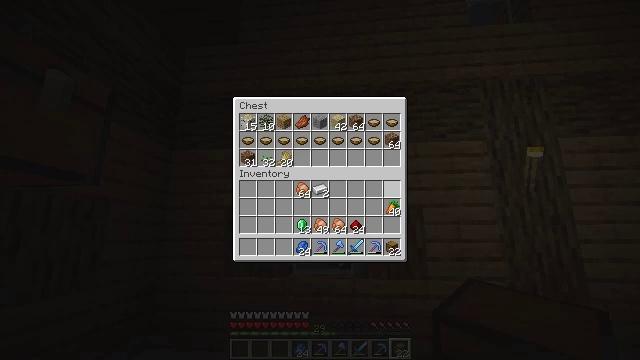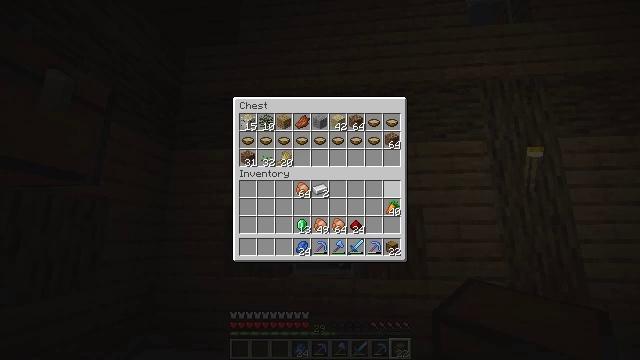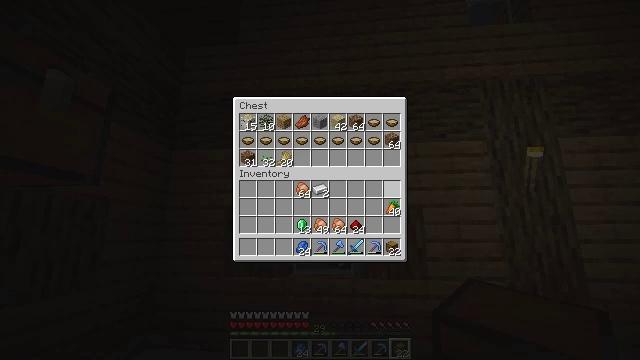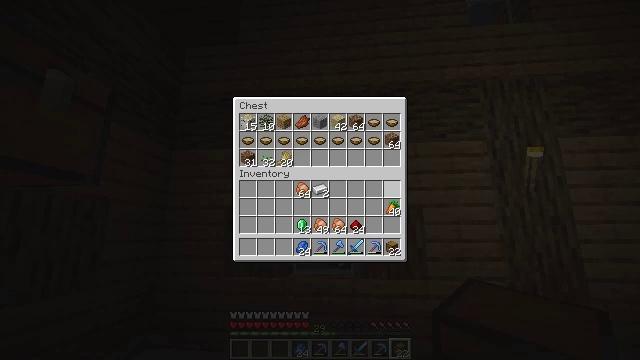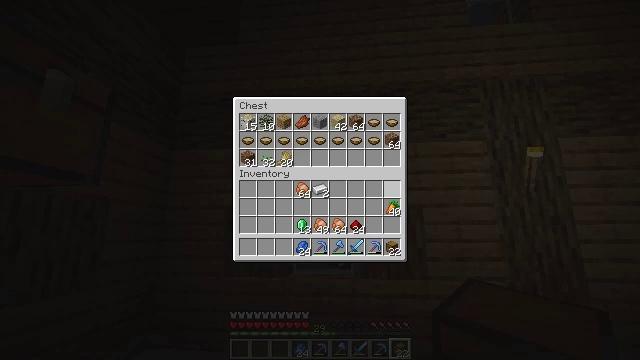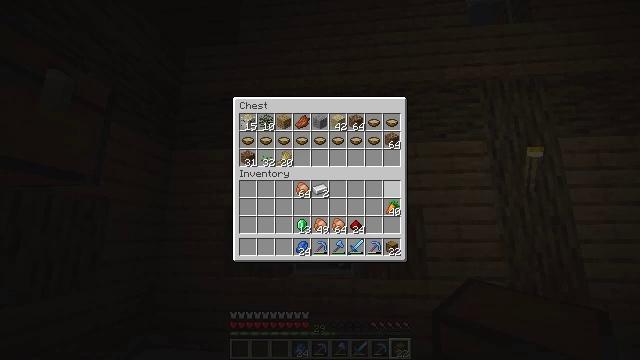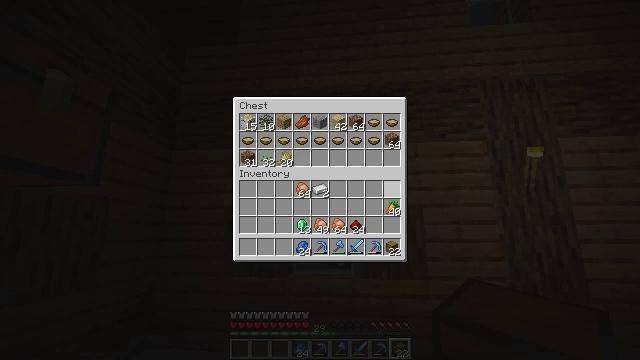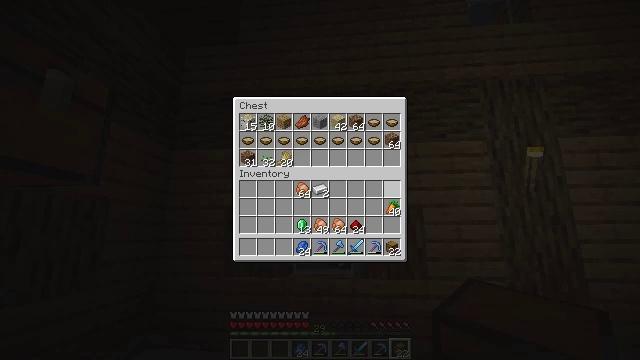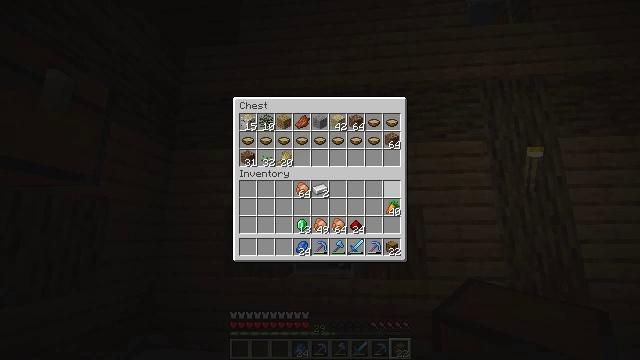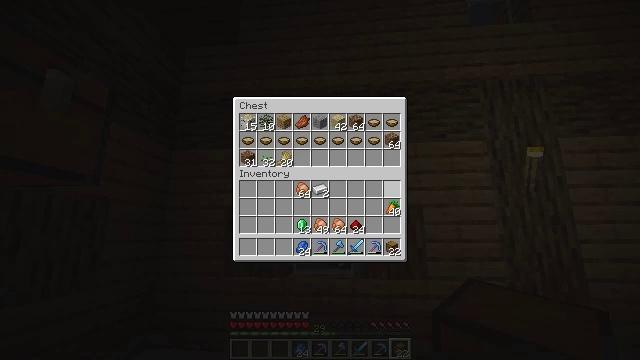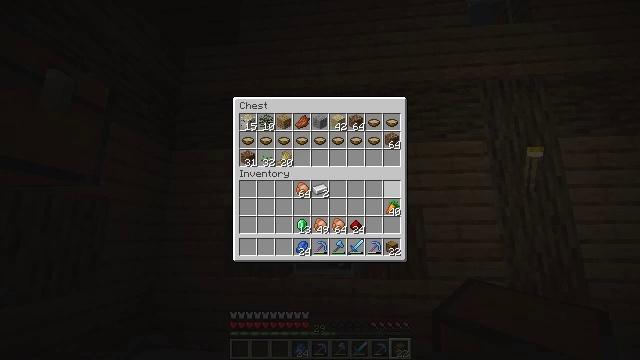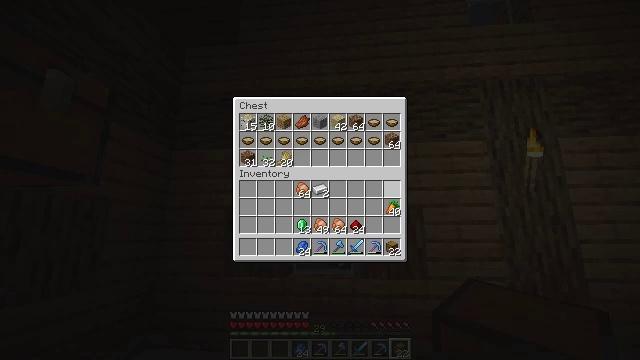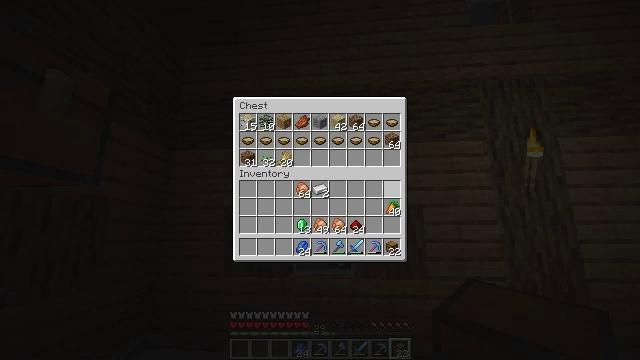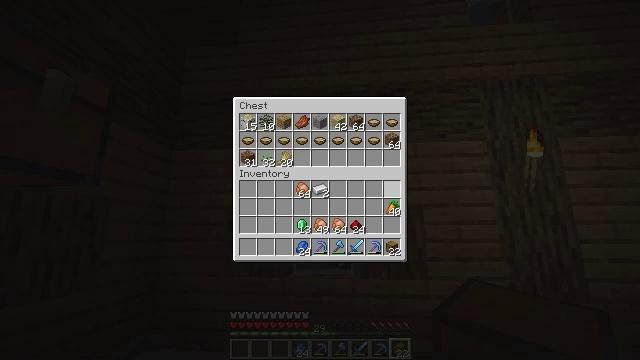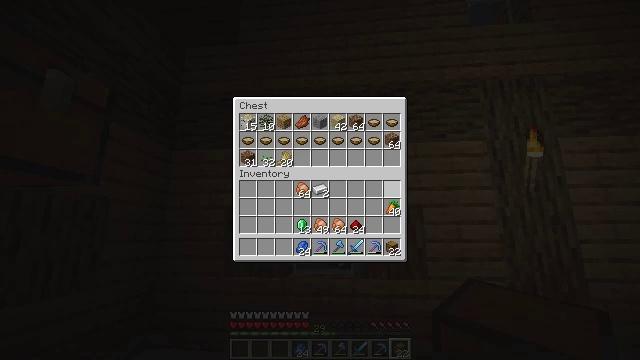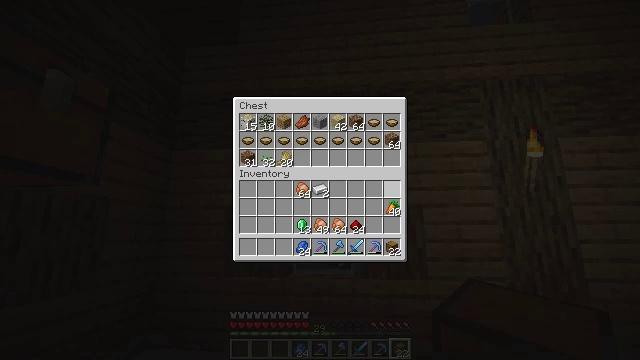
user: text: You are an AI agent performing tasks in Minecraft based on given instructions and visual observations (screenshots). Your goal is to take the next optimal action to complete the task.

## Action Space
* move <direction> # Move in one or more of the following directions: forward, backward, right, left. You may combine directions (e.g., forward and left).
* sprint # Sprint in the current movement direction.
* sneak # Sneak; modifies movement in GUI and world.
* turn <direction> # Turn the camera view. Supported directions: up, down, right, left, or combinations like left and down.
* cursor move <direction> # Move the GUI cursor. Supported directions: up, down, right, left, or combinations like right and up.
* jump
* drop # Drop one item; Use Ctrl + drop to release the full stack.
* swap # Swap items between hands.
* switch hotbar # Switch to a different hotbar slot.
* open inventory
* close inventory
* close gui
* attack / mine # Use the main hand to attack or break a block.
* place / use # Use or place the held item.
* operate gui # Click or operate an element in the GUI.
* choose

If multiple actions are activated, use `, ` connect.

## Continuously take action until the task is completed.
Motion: motion action
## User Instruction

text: Create an apple through the craft option.
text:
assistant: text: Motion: no_op
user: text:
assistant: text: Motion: no_op
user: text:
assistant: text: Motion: no_op
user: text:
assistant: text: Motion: no_op
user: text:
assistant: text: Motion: no_op
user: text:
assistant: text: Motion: no_op
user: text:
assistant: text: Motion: no_op
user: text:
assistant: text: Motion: no_op
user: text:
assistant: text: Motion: no_op
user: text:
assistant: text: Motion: no_op
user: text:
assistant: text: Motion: no_op
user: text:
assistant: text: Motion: no_op
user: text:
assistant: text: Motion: no_op
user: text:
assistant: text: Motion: no_op
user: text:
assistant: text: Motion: no_op
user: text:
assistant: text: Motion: no_op
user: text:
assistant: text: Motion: no_op
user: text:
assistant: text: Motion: no_op
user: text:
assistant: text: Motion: no_op
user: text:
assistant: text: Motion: no_op
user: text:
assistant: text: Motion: no_op
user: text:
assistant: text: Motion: no_op
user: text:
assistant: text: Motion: no_op
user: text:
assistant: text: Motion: no_op
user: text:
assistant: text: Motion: no_op
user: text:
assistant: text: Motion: no_op
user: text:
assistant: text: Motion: no_op
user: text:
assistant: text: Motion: no_op
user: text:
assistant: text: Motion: no_op
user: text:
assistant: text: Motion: no_op